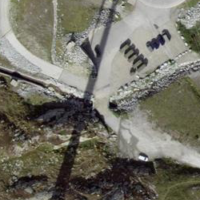
EUNIS habitat code: 31
Species observed at this site:
Marmota marmota
Montifringilla nivalis